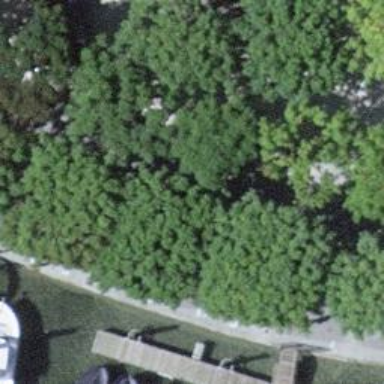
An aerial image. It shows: Bench for seating.